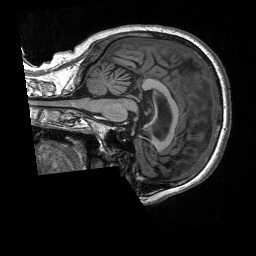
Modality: T1w
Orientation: sagittal
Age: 67
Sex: female
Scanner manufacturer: siemens
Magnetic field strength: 3 T
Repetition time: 2.4 s
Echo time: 0.00226 s